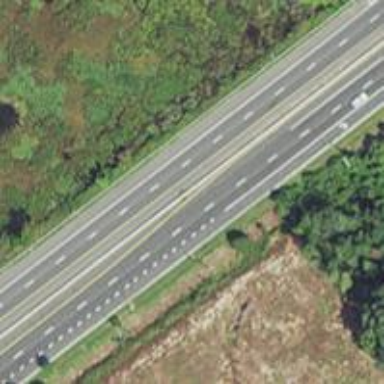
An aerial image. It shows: Trunk highway.